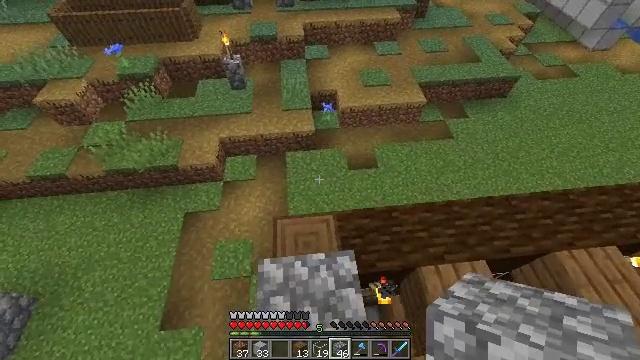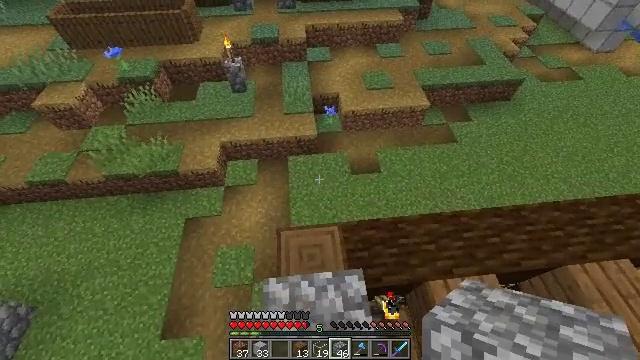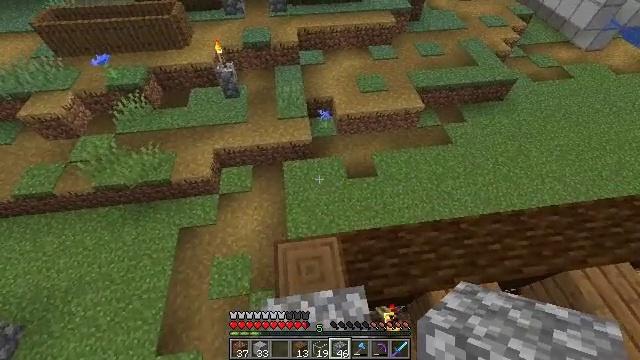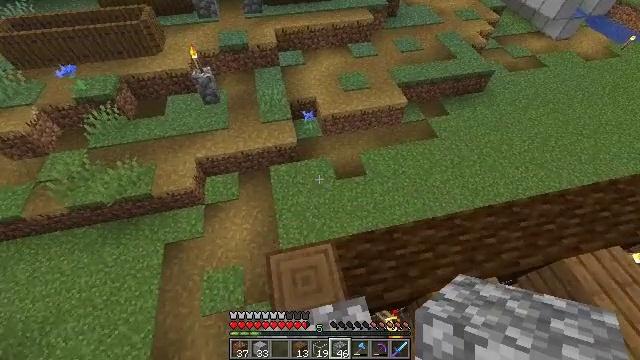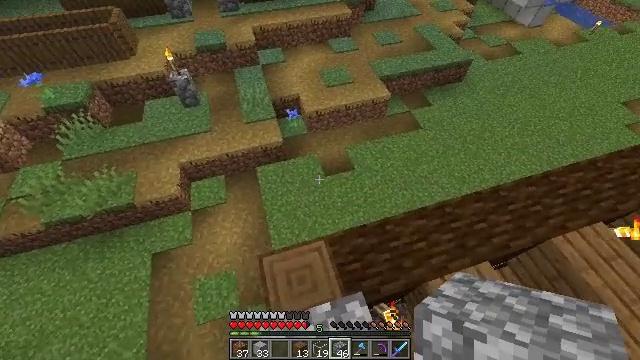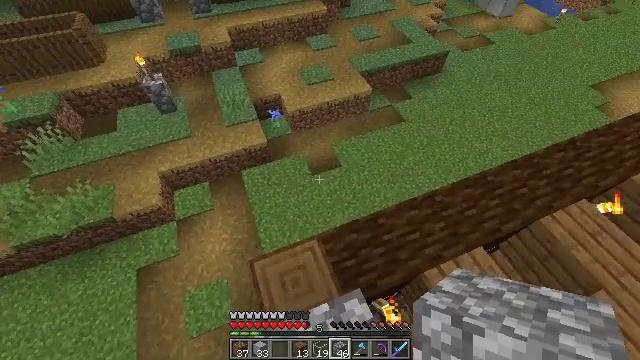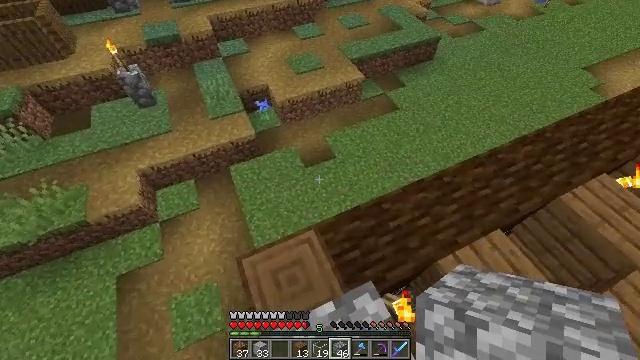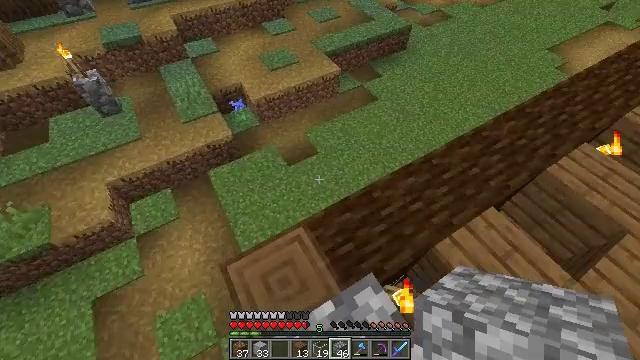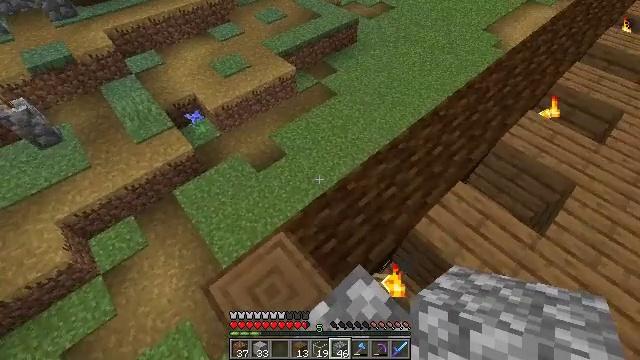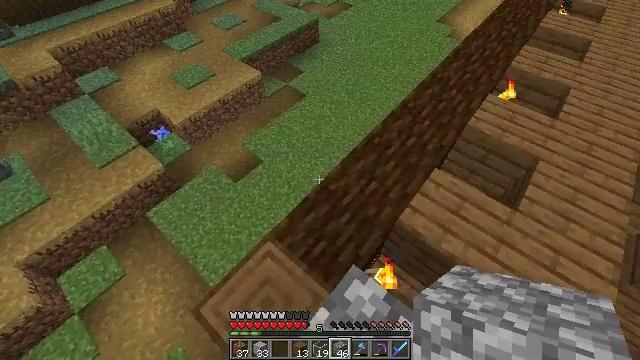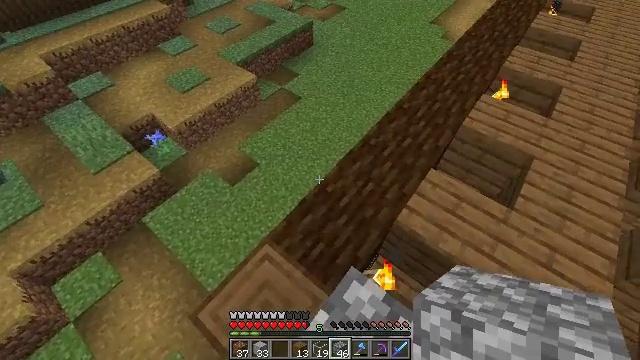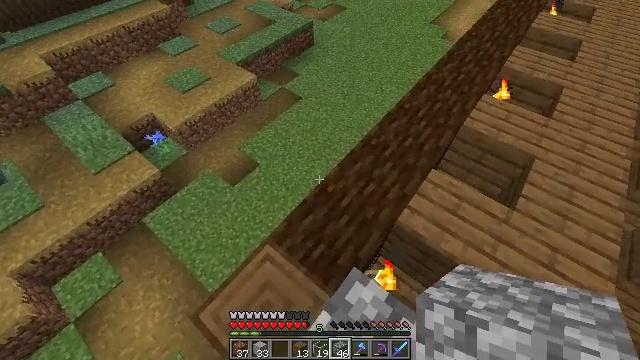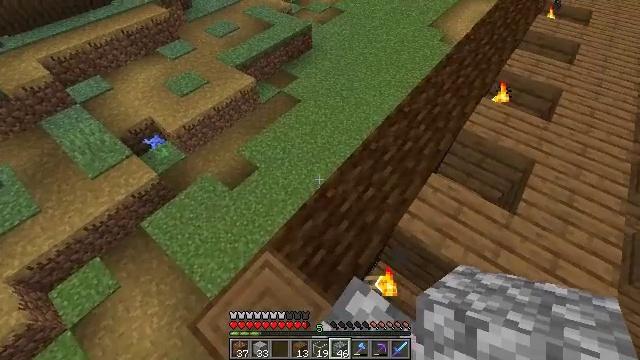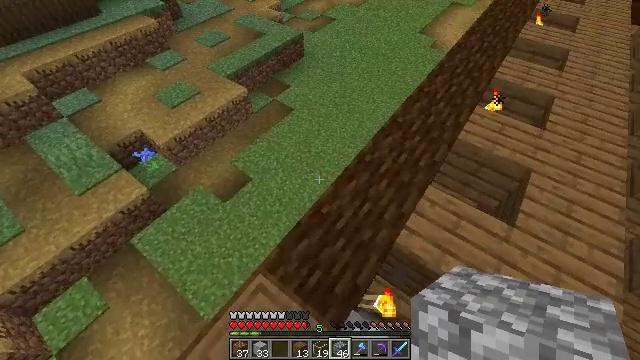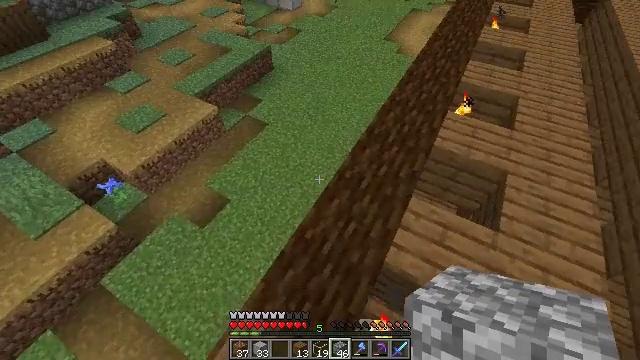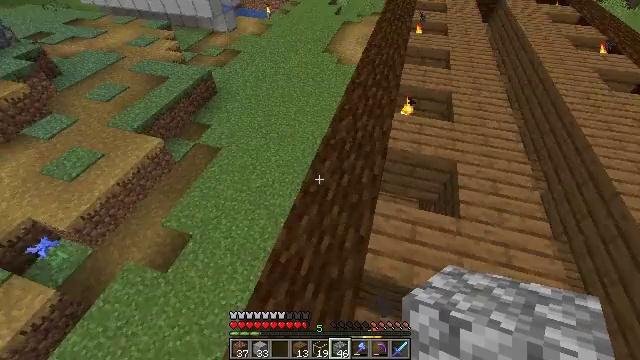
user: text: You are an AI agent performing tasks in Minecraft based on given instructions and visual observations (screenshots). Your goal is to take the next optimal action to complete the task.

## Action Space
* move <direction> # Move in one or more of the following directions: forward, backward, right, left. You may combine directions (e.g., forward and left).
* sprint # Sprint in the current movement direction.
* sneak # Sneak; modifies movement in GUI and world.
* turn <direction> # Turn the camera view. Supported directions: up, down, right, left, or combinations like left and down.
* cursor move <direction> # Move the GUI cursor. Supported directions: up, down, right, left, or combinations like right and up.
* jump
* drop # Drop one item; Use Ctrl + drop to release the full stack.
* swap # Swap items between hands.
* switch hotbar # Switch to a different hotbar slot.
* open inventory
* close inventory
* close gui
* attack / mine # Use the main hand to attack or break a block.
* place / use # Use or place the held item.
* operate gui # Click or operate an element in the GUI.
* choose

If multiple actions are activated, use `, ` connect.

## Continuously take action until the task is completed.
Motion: motion action
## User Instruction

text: Obtain cobblestone stairs by crafting them.
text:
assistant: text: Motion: move forward
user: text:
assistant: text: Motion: move forward, turn right
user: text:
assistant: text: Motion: turn right
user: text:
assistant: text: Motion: turn right
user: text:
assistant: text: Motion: turn right
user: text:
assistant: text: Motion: turn right
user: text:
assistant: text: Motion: turn right
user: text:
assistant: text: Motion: turn right
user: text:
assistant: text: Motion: turn right
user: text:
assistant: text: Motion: turn right
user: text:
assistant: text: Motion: no_op
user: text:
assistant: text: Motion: move forward
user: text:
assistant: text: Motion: move forward, turn right and up
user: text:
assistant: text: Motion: move forward, turn right and up
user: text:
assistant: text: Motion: turn right and up
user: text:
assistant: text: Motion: turn right and up
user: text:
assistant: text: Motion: turn right and up
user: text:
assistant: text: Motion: no_op
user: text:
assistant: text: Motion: no_op
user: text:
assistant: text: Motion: turn up
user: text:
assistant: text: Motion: turn up
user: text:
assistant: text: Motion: turn up
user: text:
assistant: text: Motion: turn up
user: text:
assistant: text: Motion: no_op
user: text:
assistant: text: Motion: move forward
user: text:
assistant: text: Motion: move forward
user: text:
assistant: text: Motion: move forward, turn up
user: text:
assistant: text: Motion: move forward
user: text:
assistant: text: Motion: move forward, turn up
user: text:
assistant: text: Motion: move forward, turn up